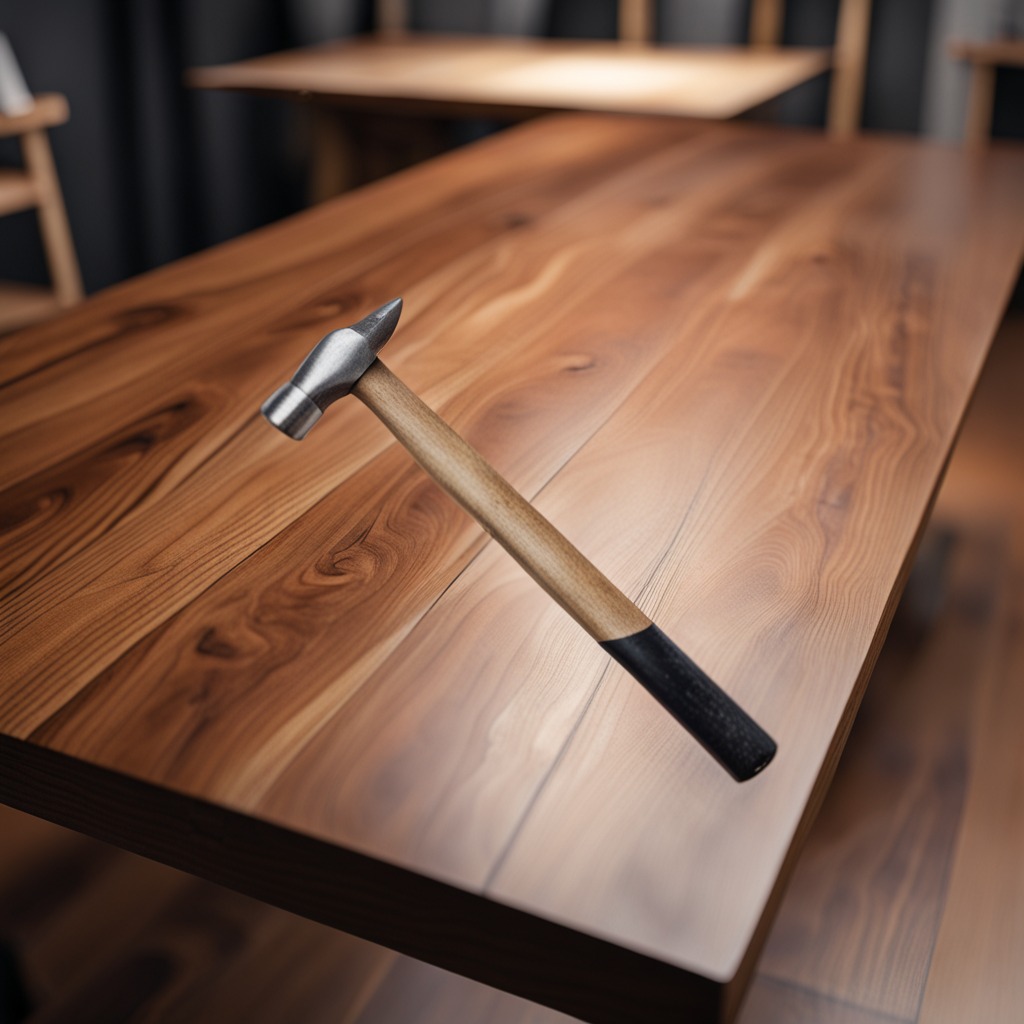
A hammer is lying on a wooden table in a carpentry studio.